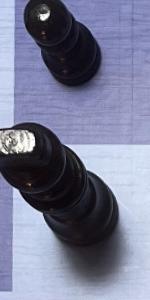
Label: King_Black